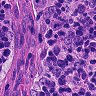
Metastatic tissue present: no